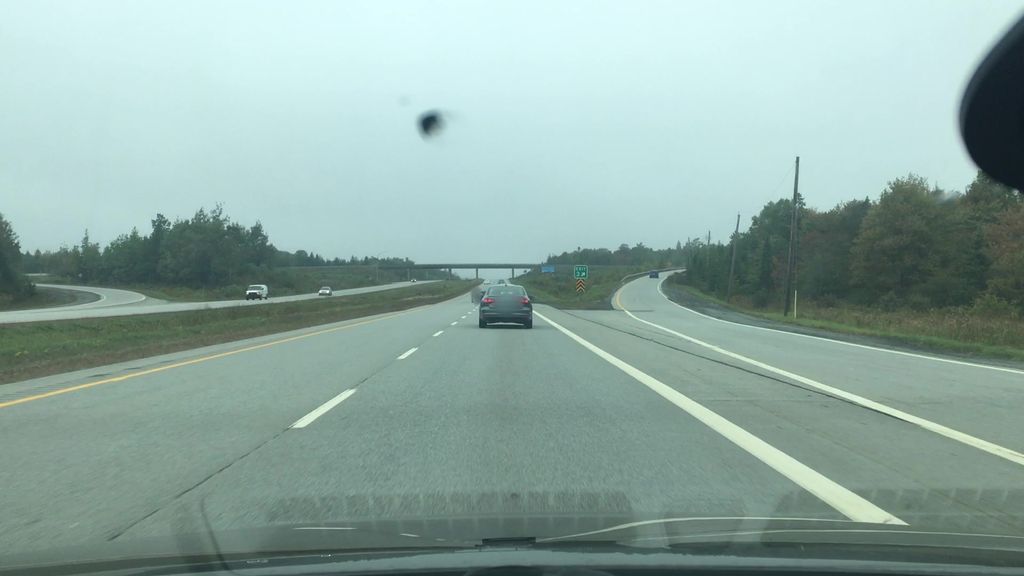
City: halifax